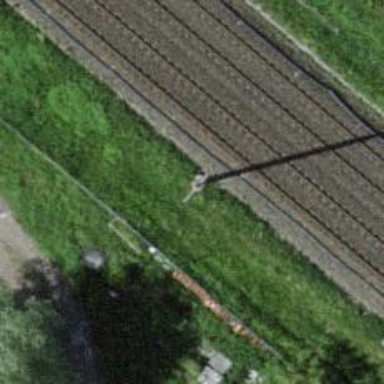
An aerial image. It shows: Power pole.